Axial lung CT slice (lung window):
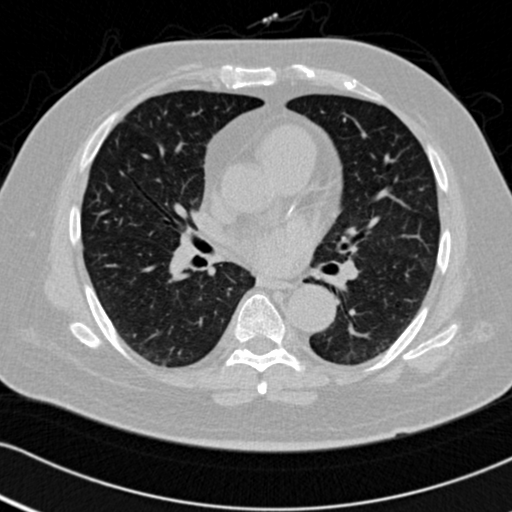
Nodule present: no